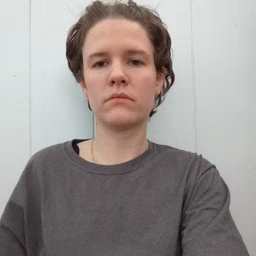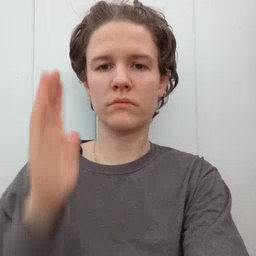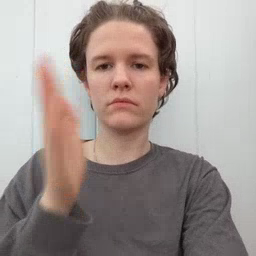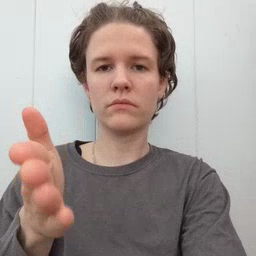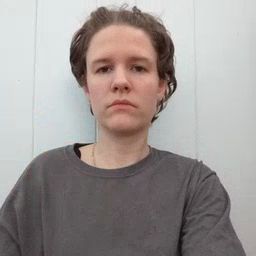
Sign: will